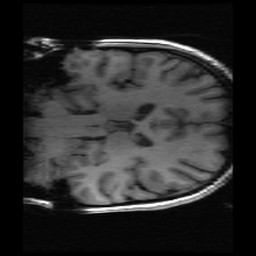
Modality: inplaneT1
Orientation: coronal